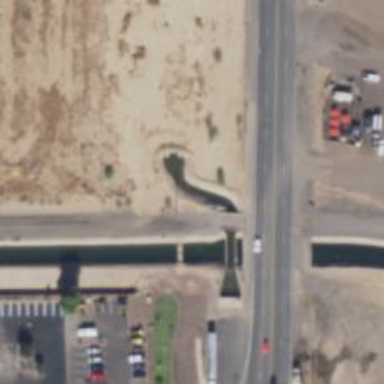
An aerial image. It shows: Canal.